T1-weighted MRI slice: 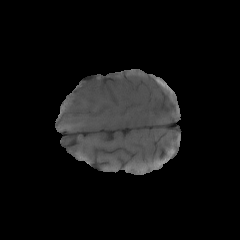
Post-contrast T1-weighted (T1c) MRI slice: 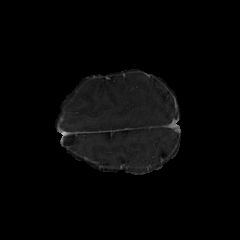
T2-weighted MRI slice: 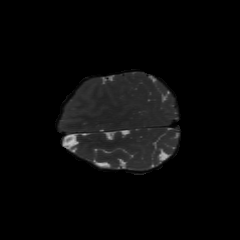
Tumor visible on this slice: yes